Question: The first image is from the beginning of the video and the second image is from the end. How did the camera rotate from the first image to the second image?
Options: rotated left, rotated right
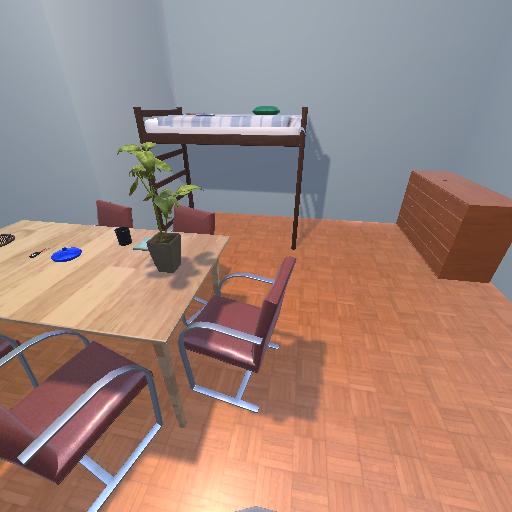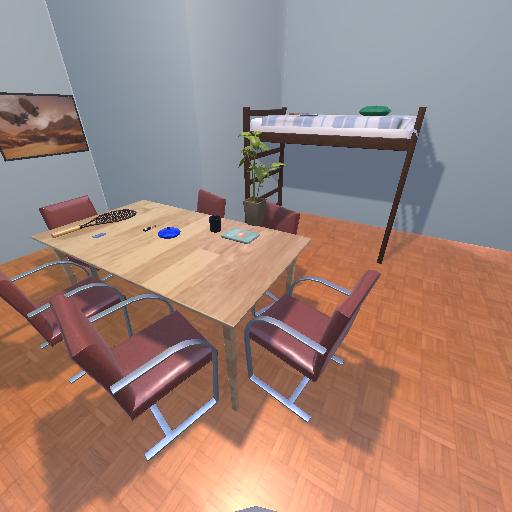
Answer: rotated left